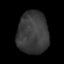
Tissue: lung
Cell type: Others
Senescence score: 0.1277
Nuclear area (px): 1290
Mean DAPI intensity: 58.138